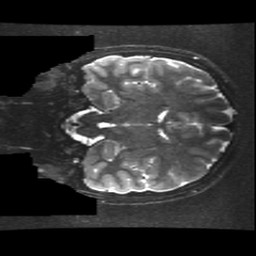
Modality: T2w
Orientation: coronal
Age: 14
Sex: female
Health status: ill
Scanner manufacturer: ge
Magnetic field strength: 3 T
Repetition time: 7.5 s
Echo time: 0.1015 s